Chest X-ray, PA view. Patient: 60 years old, sex F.
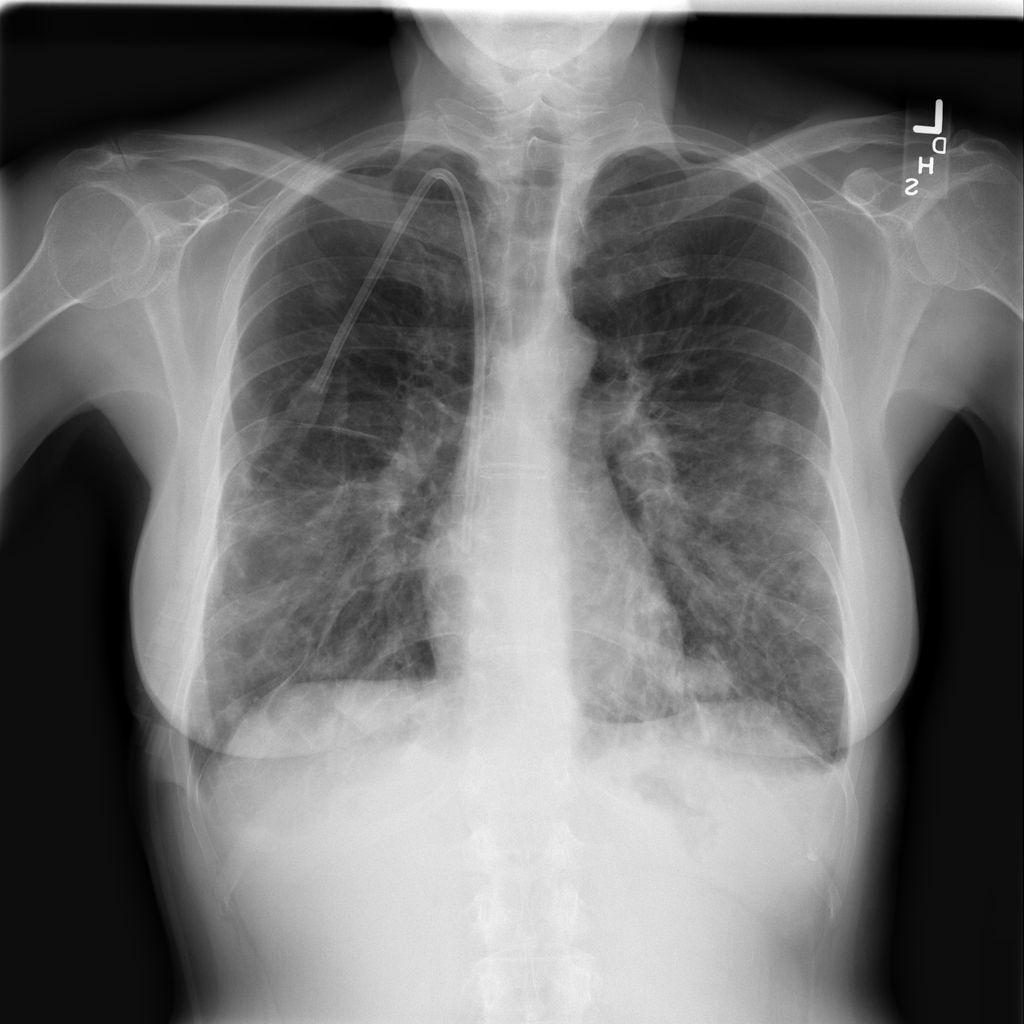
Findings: Infiltration, Mass